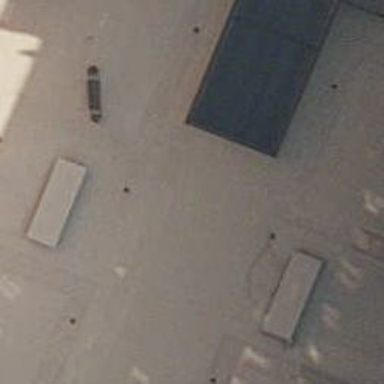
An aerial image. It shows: Parking entrance.